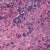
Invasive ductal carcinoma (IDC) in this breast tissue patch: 1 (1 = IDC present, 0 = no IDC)